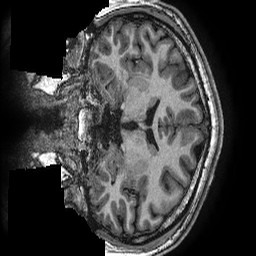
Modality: T1w
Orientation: coronal
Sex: male
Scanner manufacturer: ge
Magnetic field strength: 3 T
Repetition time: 0.0077 s
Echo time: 0.003436 s